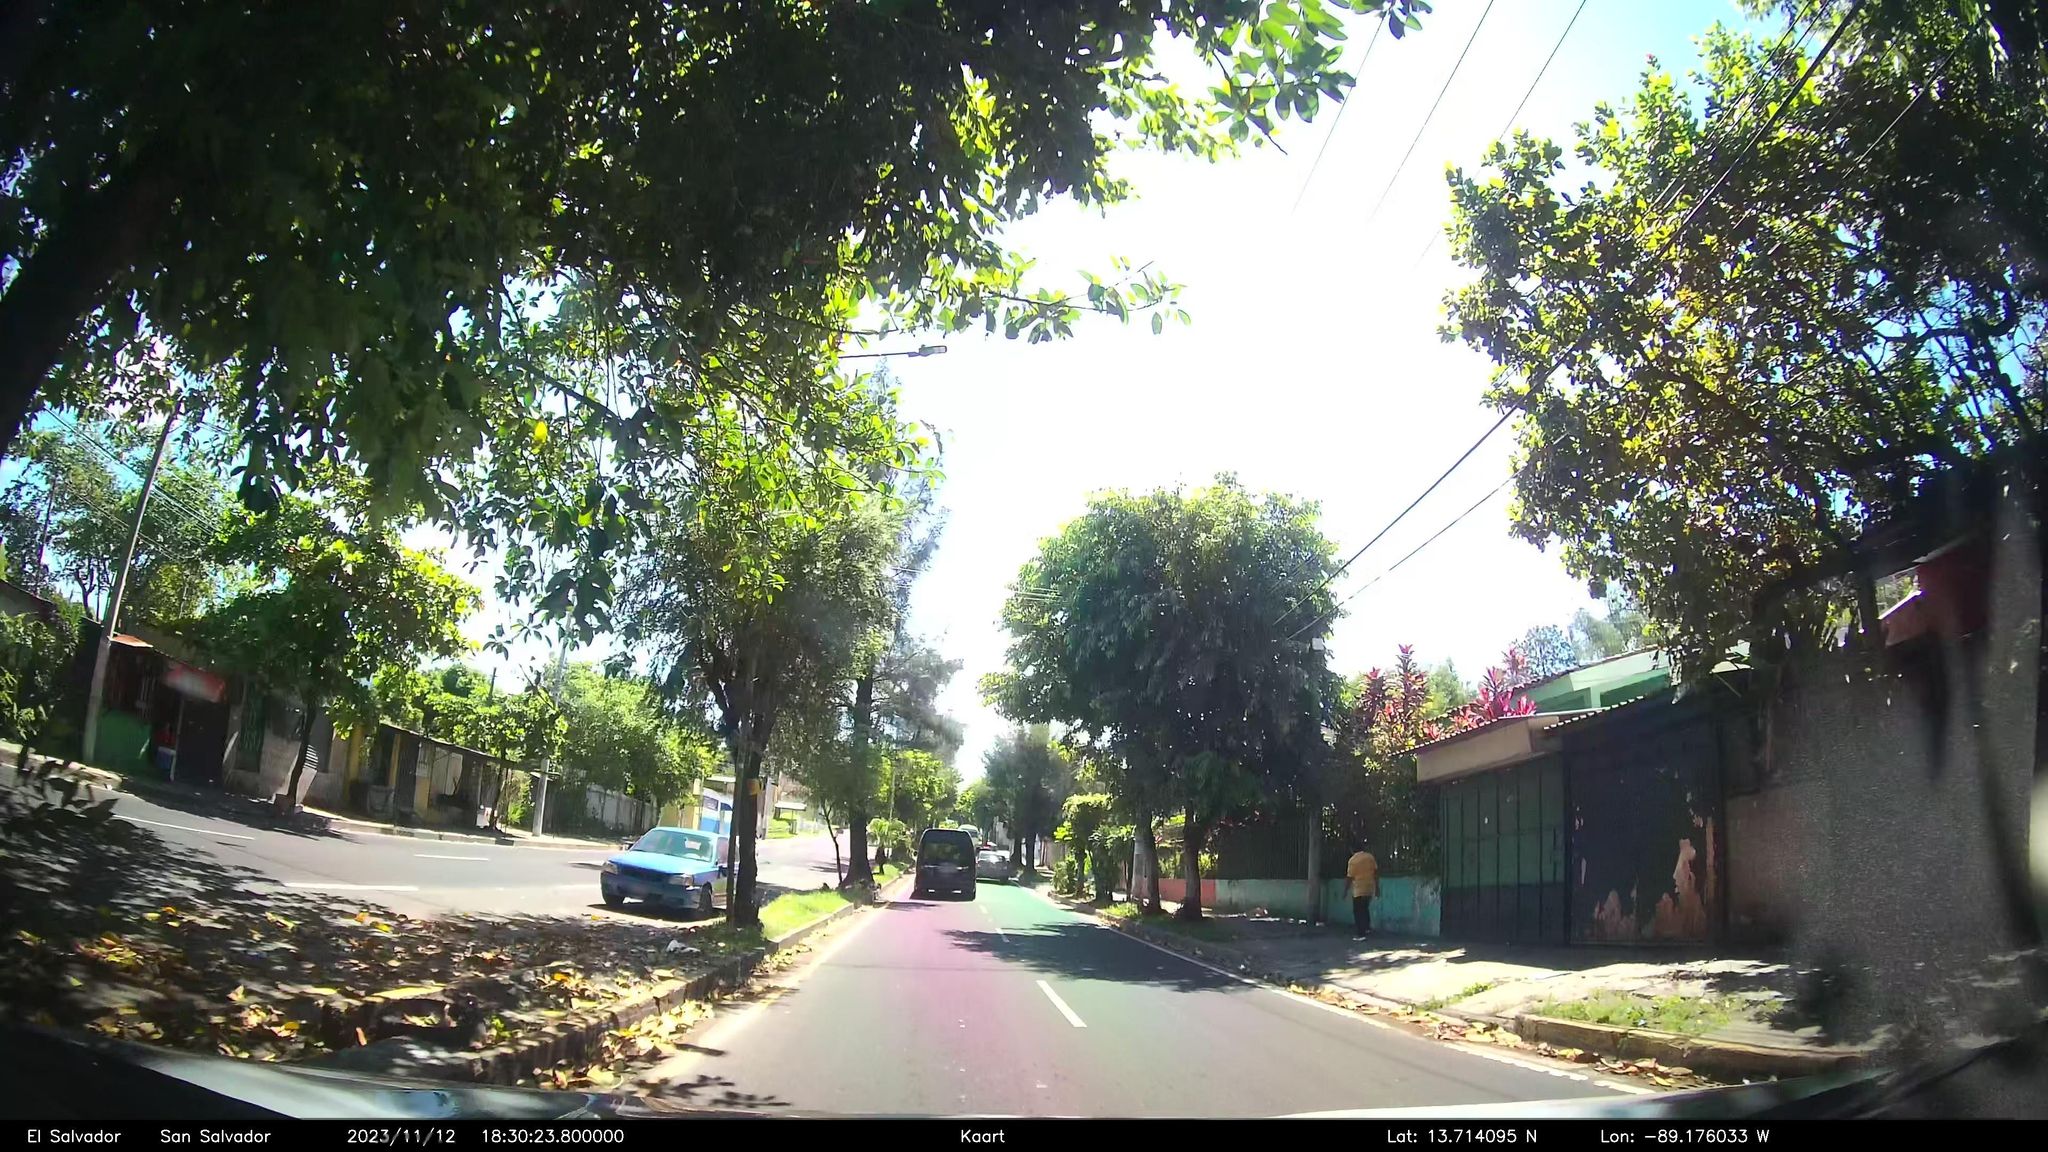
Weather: clear
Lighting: day
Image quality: good
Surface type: driving surface
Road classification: primary
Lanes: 2.0
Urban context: urban centre
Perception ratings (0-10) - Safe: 3.34, Lively: 4.67, Beautiful: 8.5, Boring: 2.77, Depressing: 2.22, Wealthy: 4.12